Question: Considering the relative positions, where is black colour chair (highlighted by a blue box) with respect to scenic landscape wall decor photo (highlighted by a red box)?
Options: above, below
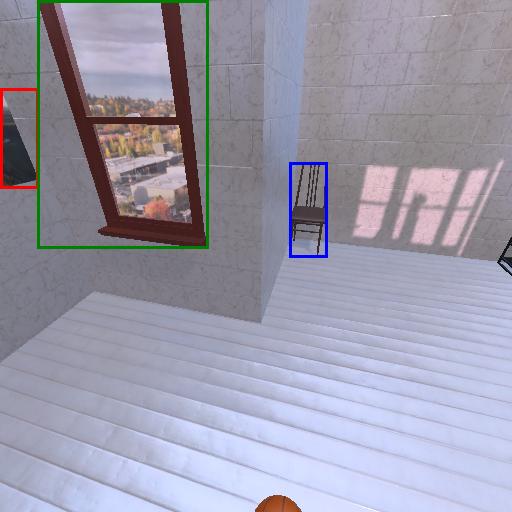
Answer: above